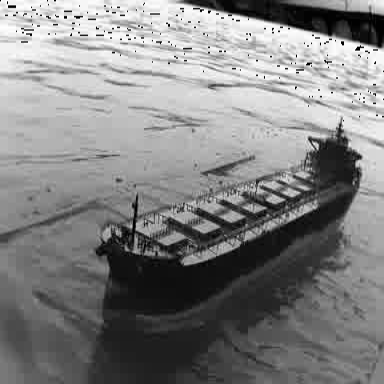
There is a liner in the infrared image.